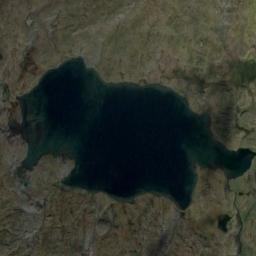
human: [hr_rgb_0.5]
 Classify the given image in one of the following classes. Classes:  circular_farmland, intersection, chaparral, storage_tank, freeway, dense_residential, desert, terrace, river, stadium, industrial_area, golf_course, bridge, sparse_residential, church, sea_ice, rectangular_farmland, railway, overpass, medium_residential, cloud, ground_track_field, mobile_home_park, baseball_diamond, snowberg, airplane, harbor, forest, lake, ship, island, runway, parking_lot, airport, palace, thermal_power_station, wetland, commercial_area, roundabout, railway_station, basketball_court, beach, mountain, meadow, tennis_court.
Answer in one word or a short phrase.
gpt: lake